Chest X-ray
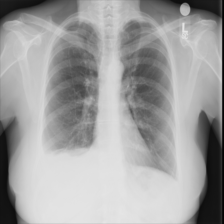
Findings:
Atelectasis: negative
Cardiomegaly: negative
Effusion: positive
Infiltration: negative
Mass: negative
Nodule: negative
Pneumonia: negative
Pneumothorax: negative
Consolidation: negative
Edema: negative
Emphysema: negative
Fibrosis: negative
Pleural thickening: positive
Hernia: negative